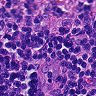
Metastatic tissue present: no